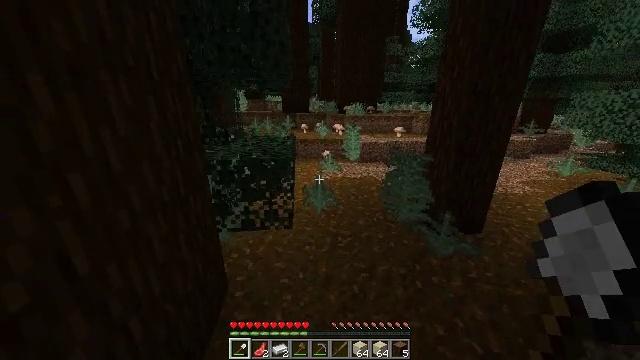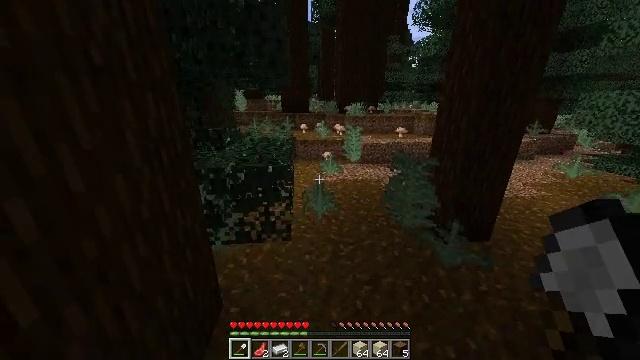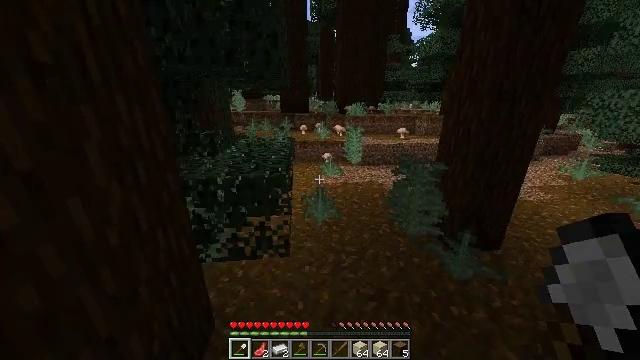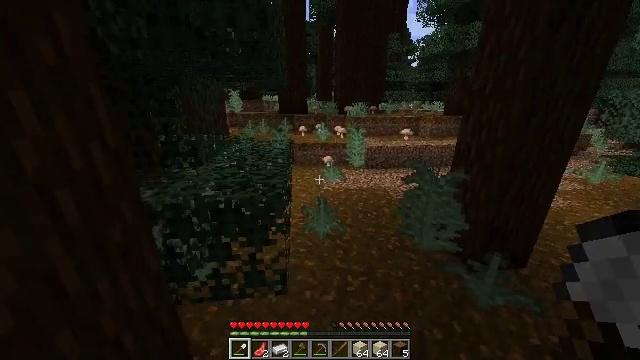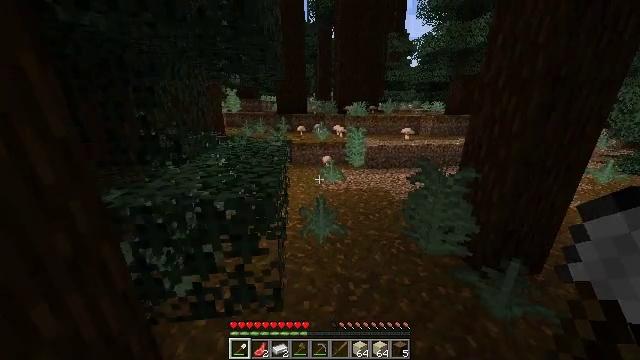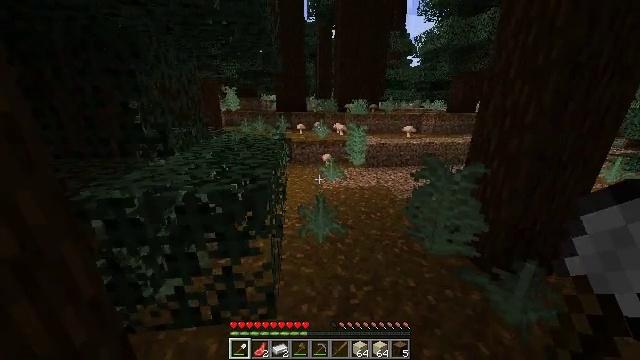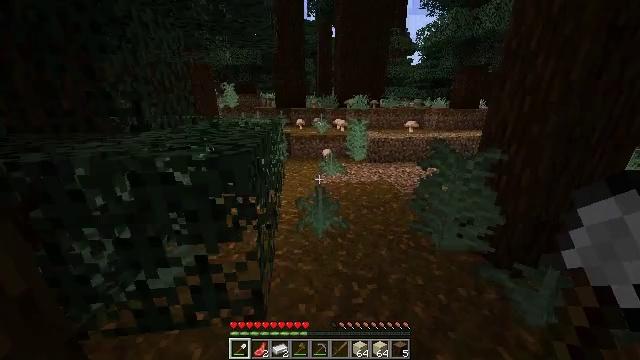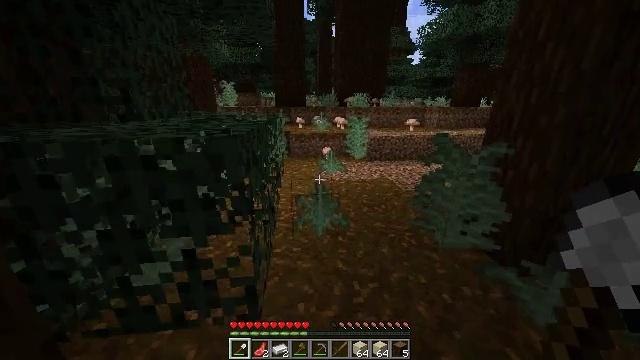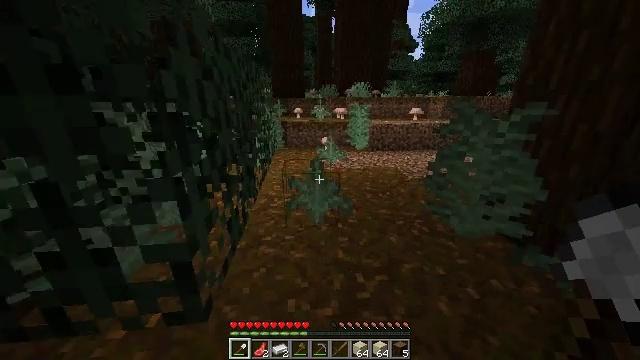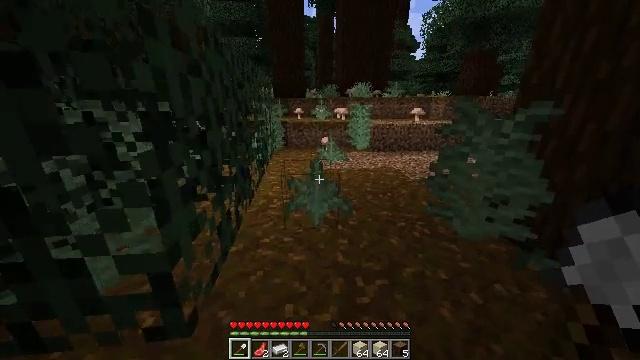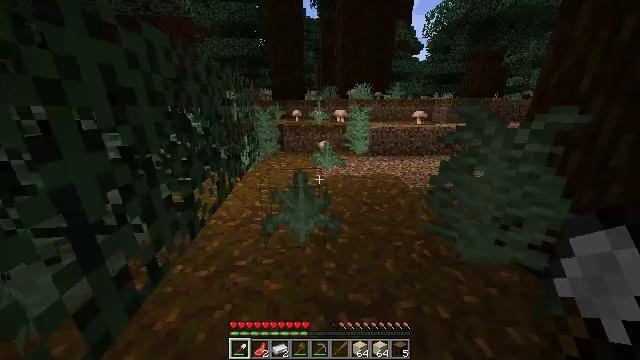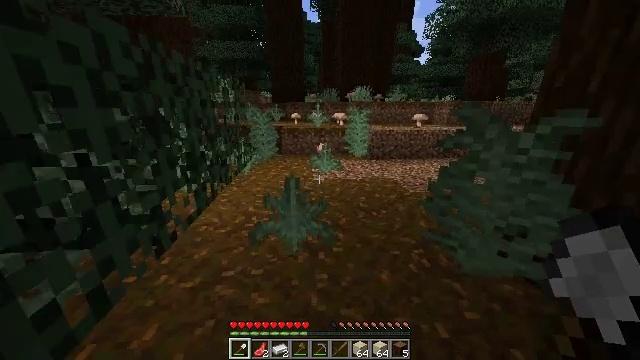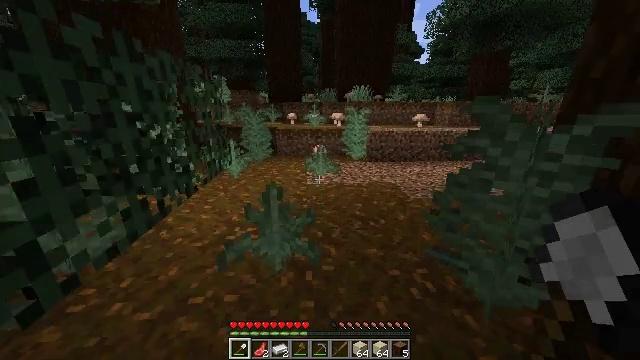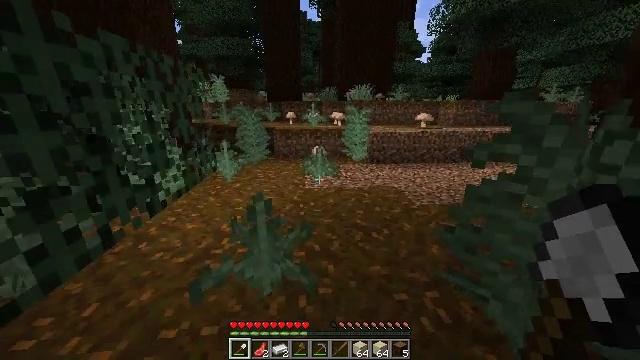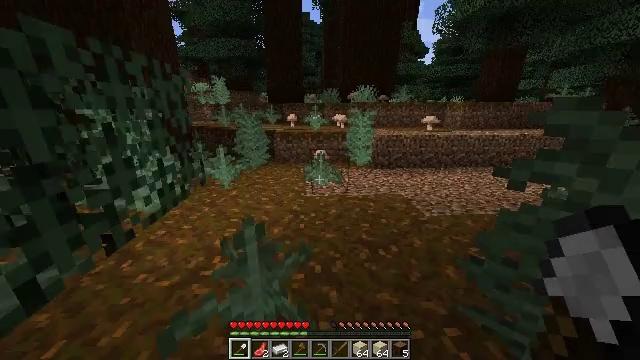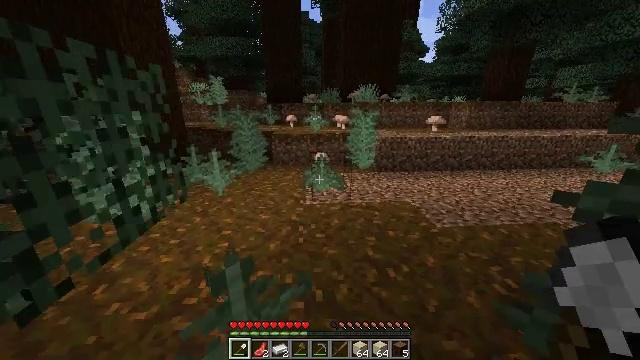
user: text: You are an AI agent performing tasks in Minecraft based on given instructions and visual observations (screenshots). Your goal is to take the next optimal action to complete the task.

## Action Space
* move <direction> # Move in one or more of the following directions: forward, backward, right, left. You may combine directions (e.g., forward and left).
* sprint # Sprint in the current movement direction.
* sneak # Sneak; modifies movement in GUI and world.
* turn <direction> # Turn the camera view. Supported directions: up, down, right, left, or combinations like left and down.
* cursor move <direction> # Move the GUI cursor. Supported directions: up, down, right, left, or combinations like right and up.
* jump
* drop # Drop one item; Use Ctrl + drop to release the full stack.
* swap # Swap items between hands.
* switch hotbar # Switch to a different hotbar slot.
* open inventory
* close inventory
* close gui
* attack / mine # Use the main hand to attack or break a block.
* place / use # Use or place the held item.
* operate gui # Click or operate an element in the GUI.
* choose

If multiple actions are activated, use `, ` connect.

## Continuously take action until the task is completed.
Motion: motion action
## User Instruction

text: Harvest some fern.
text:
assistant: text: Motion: move forward, sprint
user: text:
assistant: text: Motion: move forward, sprint
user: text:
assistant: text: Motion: move forward, sprint
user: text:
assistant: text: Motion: move forward, sprint
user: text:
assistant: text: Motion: move forward, sprint
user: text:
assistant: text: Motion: move forward, sprint
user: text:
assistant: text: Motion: move forward and move right, sprint
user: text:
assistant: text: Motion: move forward and move right, sprint
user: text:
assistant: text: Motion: move forward and move right, sprint
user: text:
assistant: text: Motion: move forward and move right, sprint
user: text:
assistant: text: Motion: move forward, sprint
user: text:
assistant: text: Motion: move forward, sprint
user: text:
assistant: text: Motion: move forward, sprint
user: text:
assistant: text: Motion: move forward, sprint
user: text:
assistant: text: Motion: move forward, sprint
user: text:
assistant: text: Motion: move forward, sprint
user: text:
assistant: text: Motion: move forward, sprint
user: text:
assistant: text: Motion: move forward, sprint
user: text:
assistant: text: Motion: move forward, sprint
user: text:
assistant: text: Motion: move forward, sprint, turn right
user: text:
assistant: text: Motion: move forward, sprint, turn right and down
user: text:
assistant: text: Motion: move forward, sprint, attack / mine
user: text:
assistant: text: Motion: move forward, sprint, attack / mine
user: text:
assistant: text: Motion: move forward, sprint, attack / mine
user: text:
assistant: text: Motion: move forward, sprint
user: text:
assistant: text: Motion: move forward, sprint, attack / mine
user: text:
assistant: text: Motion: sprint, attack / mine